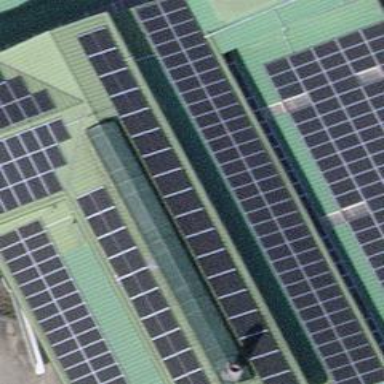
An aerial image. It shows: Solar power generator with photovoltaic panels.